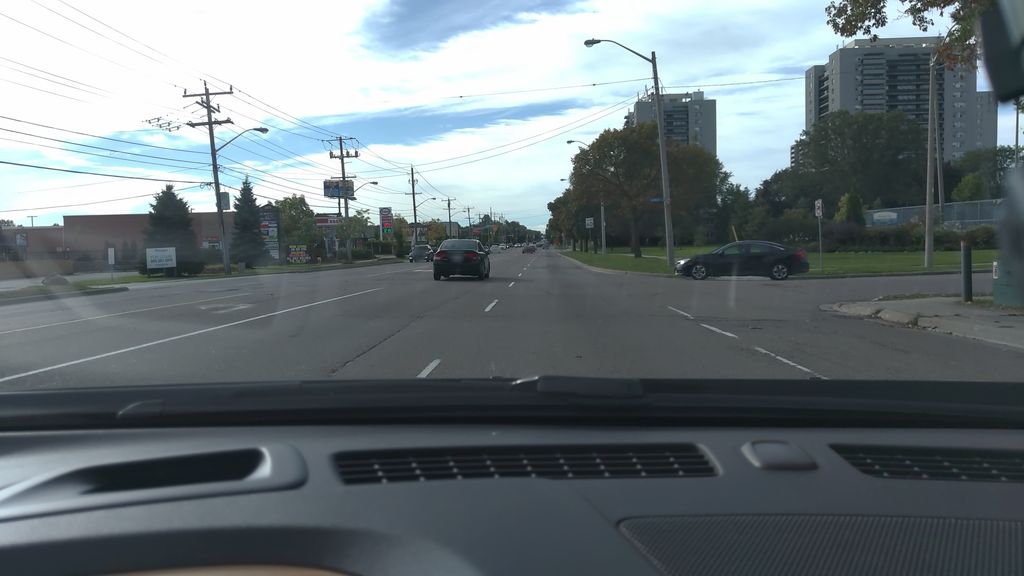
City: toronto